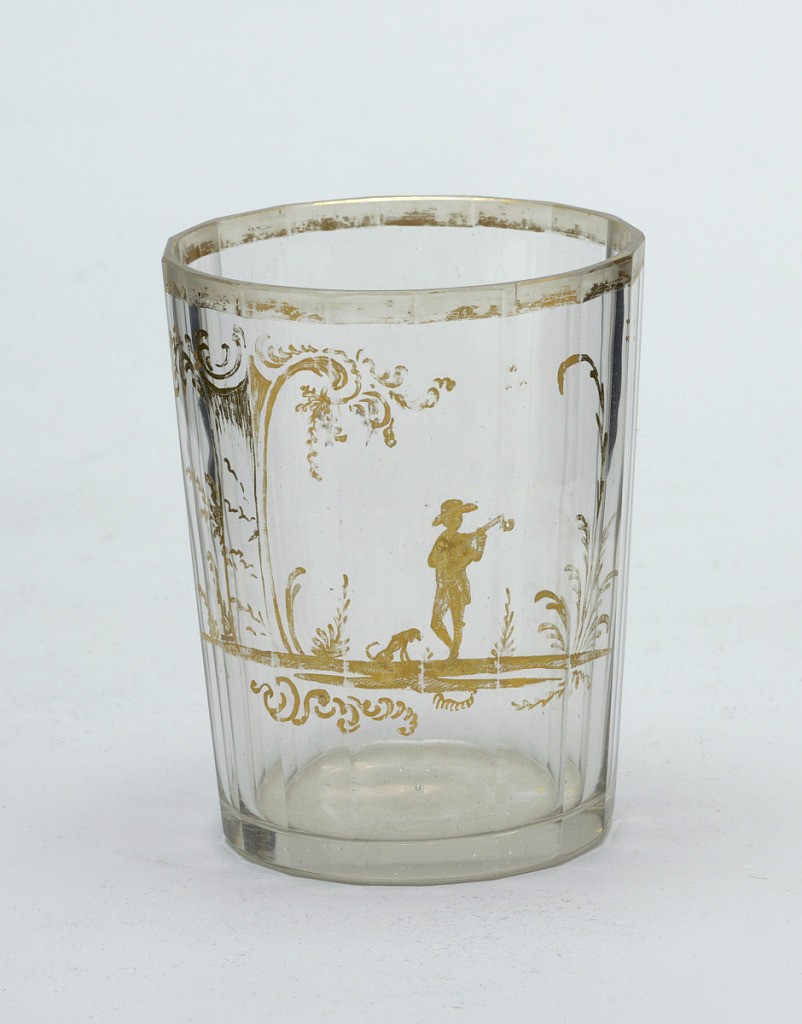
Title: Tumbler
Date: ca. 1770
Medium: glass, cut with gilt decoration
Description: A straight-sided tapered body of fifteen vertical panels, decorated with a rococo scenic fantasy.